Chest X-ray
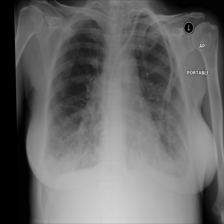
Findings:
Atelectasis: negative
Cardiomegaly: negative
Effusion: negative
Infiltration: negative
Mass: positive
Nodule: negative
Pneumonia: negative
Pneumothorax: negative
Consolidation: negative
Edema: positive
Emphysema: negative
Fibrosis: negative
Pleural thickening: negative
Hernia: negative